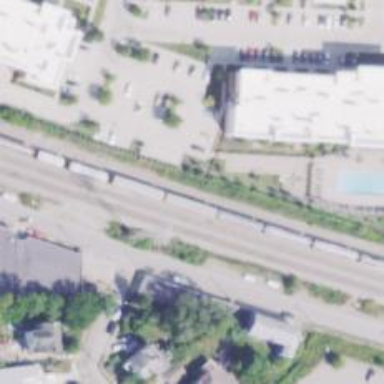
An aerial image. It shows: Railway siding with rails.